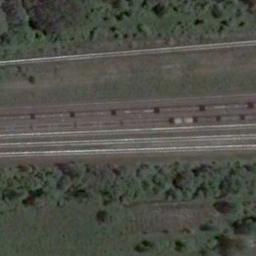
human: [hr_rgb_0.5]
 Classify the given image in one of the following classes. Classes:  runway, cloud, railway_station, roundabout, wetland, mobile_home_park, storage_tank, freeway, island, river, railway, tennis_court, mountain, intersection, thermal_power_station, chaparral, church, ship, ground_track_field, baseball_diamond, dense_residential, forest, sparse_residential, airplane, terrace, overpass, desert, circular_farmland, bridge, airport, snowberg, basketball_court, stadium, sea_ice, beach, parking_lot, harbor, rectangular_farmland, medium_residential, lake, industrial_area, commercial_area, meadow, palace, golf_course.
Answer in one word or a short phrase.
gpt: railway